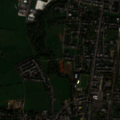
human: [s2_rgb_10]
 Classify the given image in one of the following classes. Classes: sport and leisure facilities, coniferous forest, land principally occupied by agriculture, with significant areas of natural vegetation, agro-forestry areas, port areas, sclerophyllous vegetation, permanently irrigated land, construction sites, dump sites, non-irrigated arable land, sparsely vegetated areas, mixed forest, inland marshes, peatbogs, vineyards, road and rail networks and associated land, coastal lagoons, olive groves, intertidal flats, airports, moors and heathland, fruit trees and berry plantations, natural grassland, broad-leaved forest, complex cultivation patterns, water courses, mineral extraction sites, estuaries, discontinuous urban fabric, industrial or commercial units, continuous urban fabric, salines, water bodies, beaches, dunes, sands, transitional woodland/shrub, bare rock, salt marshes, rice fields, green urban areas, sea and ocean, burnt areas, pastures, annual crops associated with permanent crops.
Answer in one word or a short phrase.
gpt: discontinuous urban fabric, complex cultivation patterns